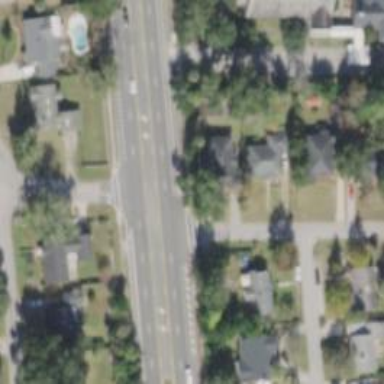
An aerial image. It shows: Unmarked road crossing.